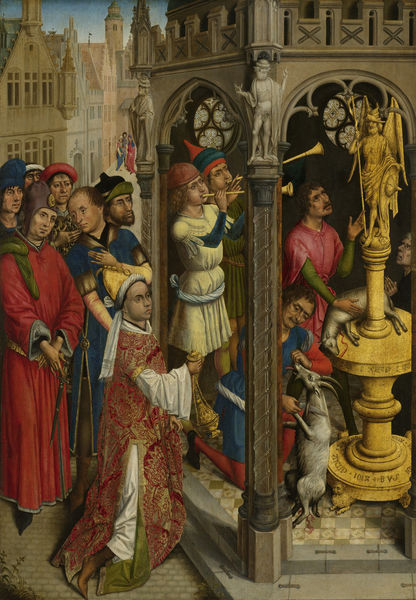
Titel: Augustinus offert aan een afgod der Manicheeërs (?)
Künstler: Aert van den Bossche
Standort: Amsterdam
Institution: Rijksmuseum
Schlagwörter: gemälde, zeichnung, engel, bischof, papst, druck, mittelalter, mönche, opfer, opferung, trompeten, buchmalerei